A spectrogram of one vibration snapshot from a rotating bearing is shown (time on one axis, frequency on the other). Diagnose the bearing from this image, choosing from: normal, inner_race, outer_race, ball.
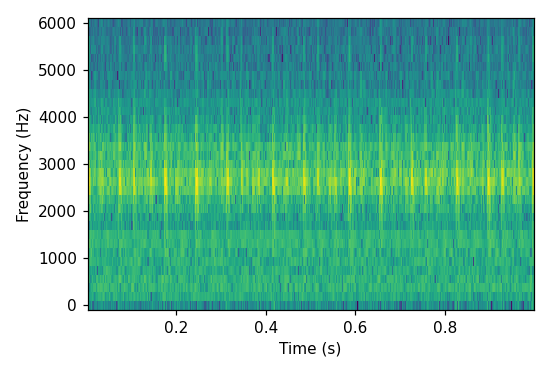
Answer: inner_race